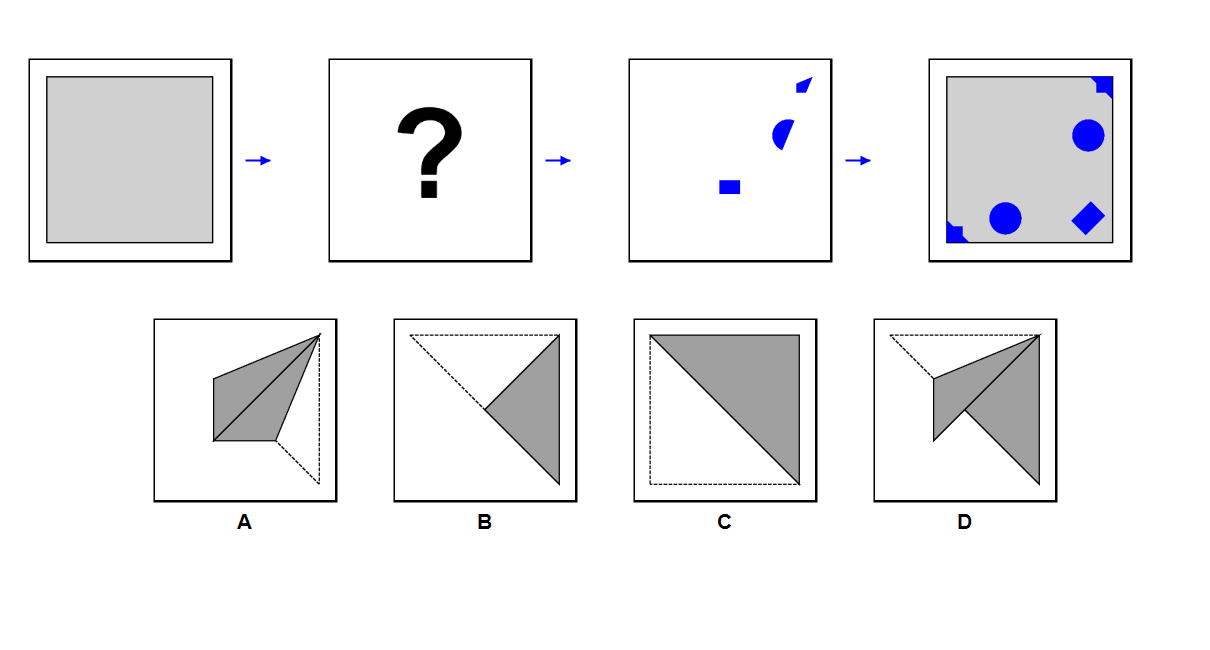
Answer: B